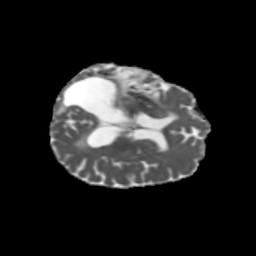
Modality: MD
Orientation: axial
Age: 65
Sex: female
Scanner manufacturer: siemens
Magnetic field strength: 3 T
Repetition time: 5.47 s
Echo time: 0.0854 s